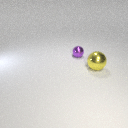
small purple metal sphere behind large yellow metal sphere